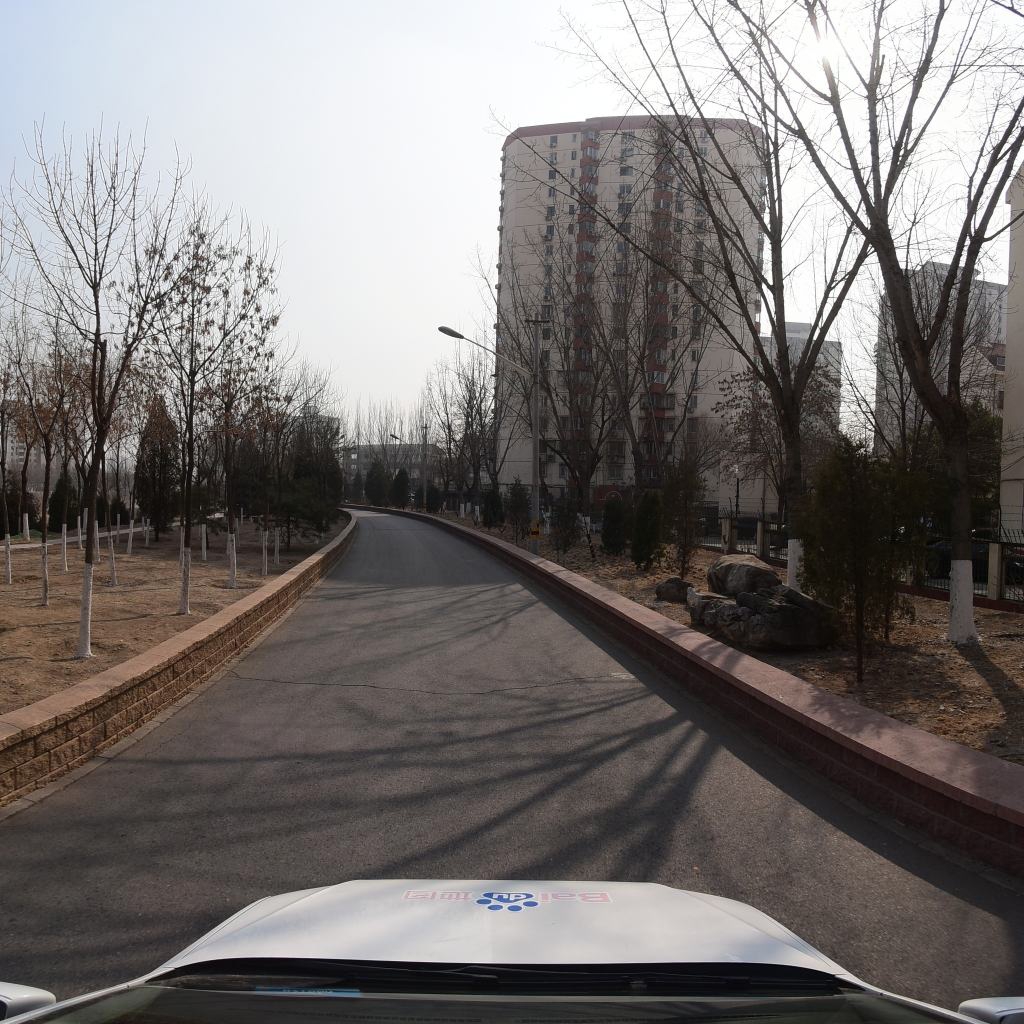
Region: Fengtai
Road damage annotations: transverse crack, longitudinal crack